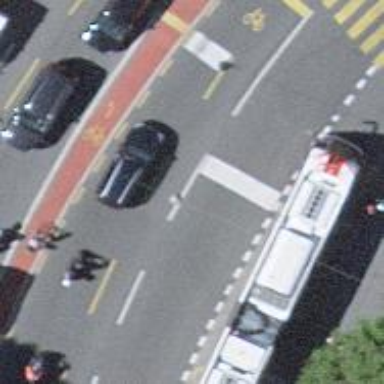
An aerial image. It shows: Road with traffic signals.